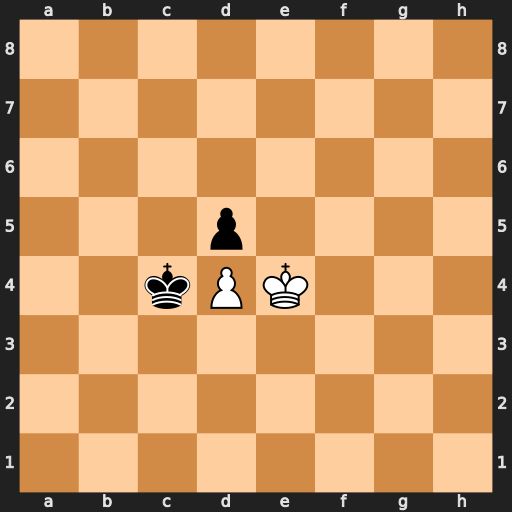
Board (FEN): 8/8/8/3p4/2kPK3/8/8/8
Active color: w
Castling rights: -
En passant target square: -
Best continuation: Ke5 Kc3 Kxd5